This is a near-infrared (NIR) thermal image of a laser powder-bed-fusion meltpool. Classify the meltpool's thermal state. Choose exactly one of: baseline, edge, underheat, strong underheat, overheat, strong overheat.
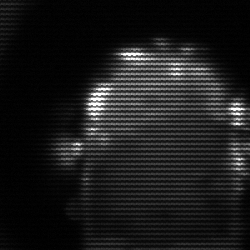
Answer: baseline